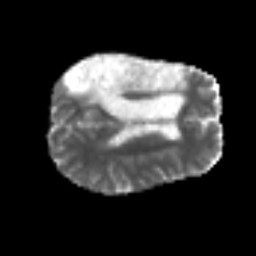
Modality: MD
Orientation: axial
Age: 54
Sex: male
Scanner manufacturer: siemens
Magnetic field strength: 3 T
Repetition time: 6.1 s
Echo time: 0.101 s